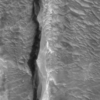
Label: not_dusty